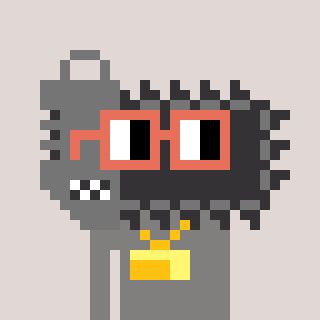
a pixel art character with square orange glasses, a chainsaw-shaped head and a bluegrey-colored body on a warm background